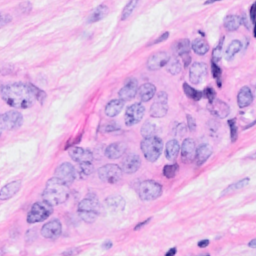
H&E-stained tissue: Breast